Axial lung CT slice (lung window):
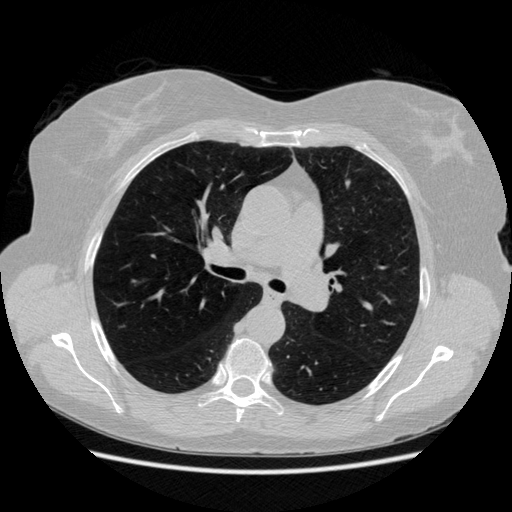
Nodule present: no